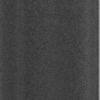
Label: dusty